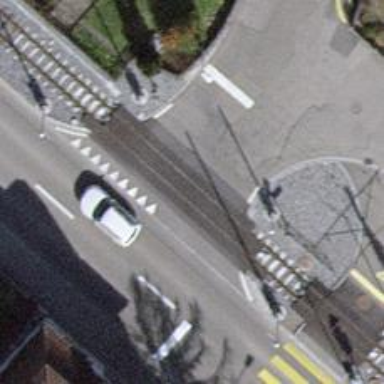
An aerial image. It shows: Level crossing with double half barrier.